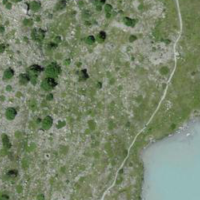
EUNIS habitat code: 31
Species observed at this site:
Marmota marmota
Oenanthe oenanthe
Gypaetus barbatus
Cuculus canorus
Turdus pilaris
Phoenicurus ochruros
Fringilla coelebs
Pyrrhocorax graculus
Falco tinnunculus
Ptyonoprogne rupestris